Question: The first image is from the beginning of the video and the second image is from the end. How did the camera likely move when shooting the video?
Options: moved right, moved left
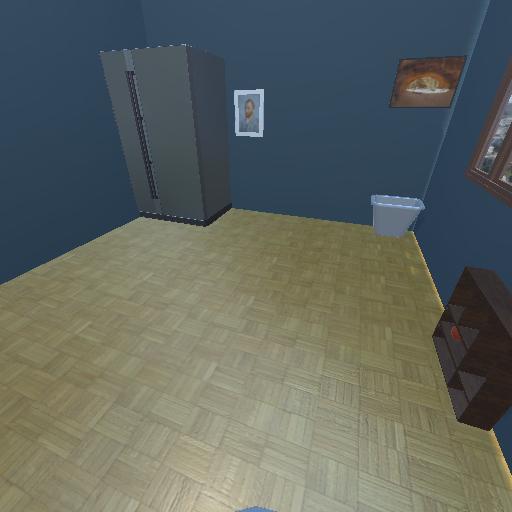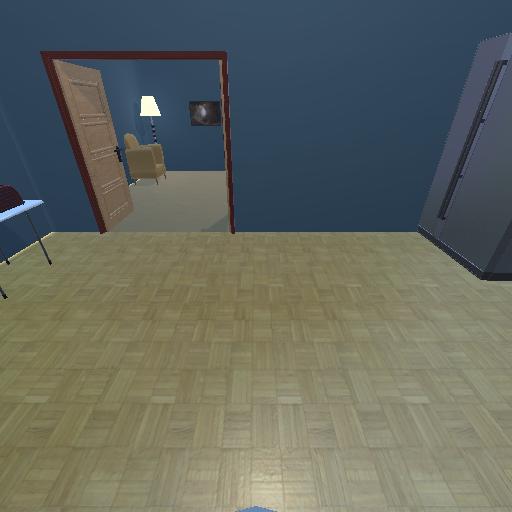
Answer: moved right